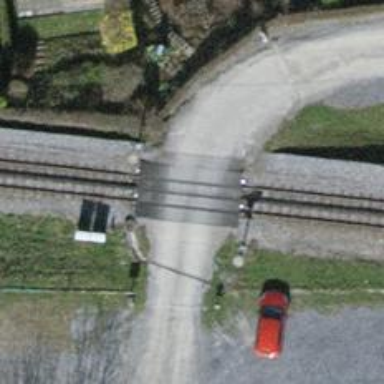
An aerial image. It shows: Track with grade 1 quality.